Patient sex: M
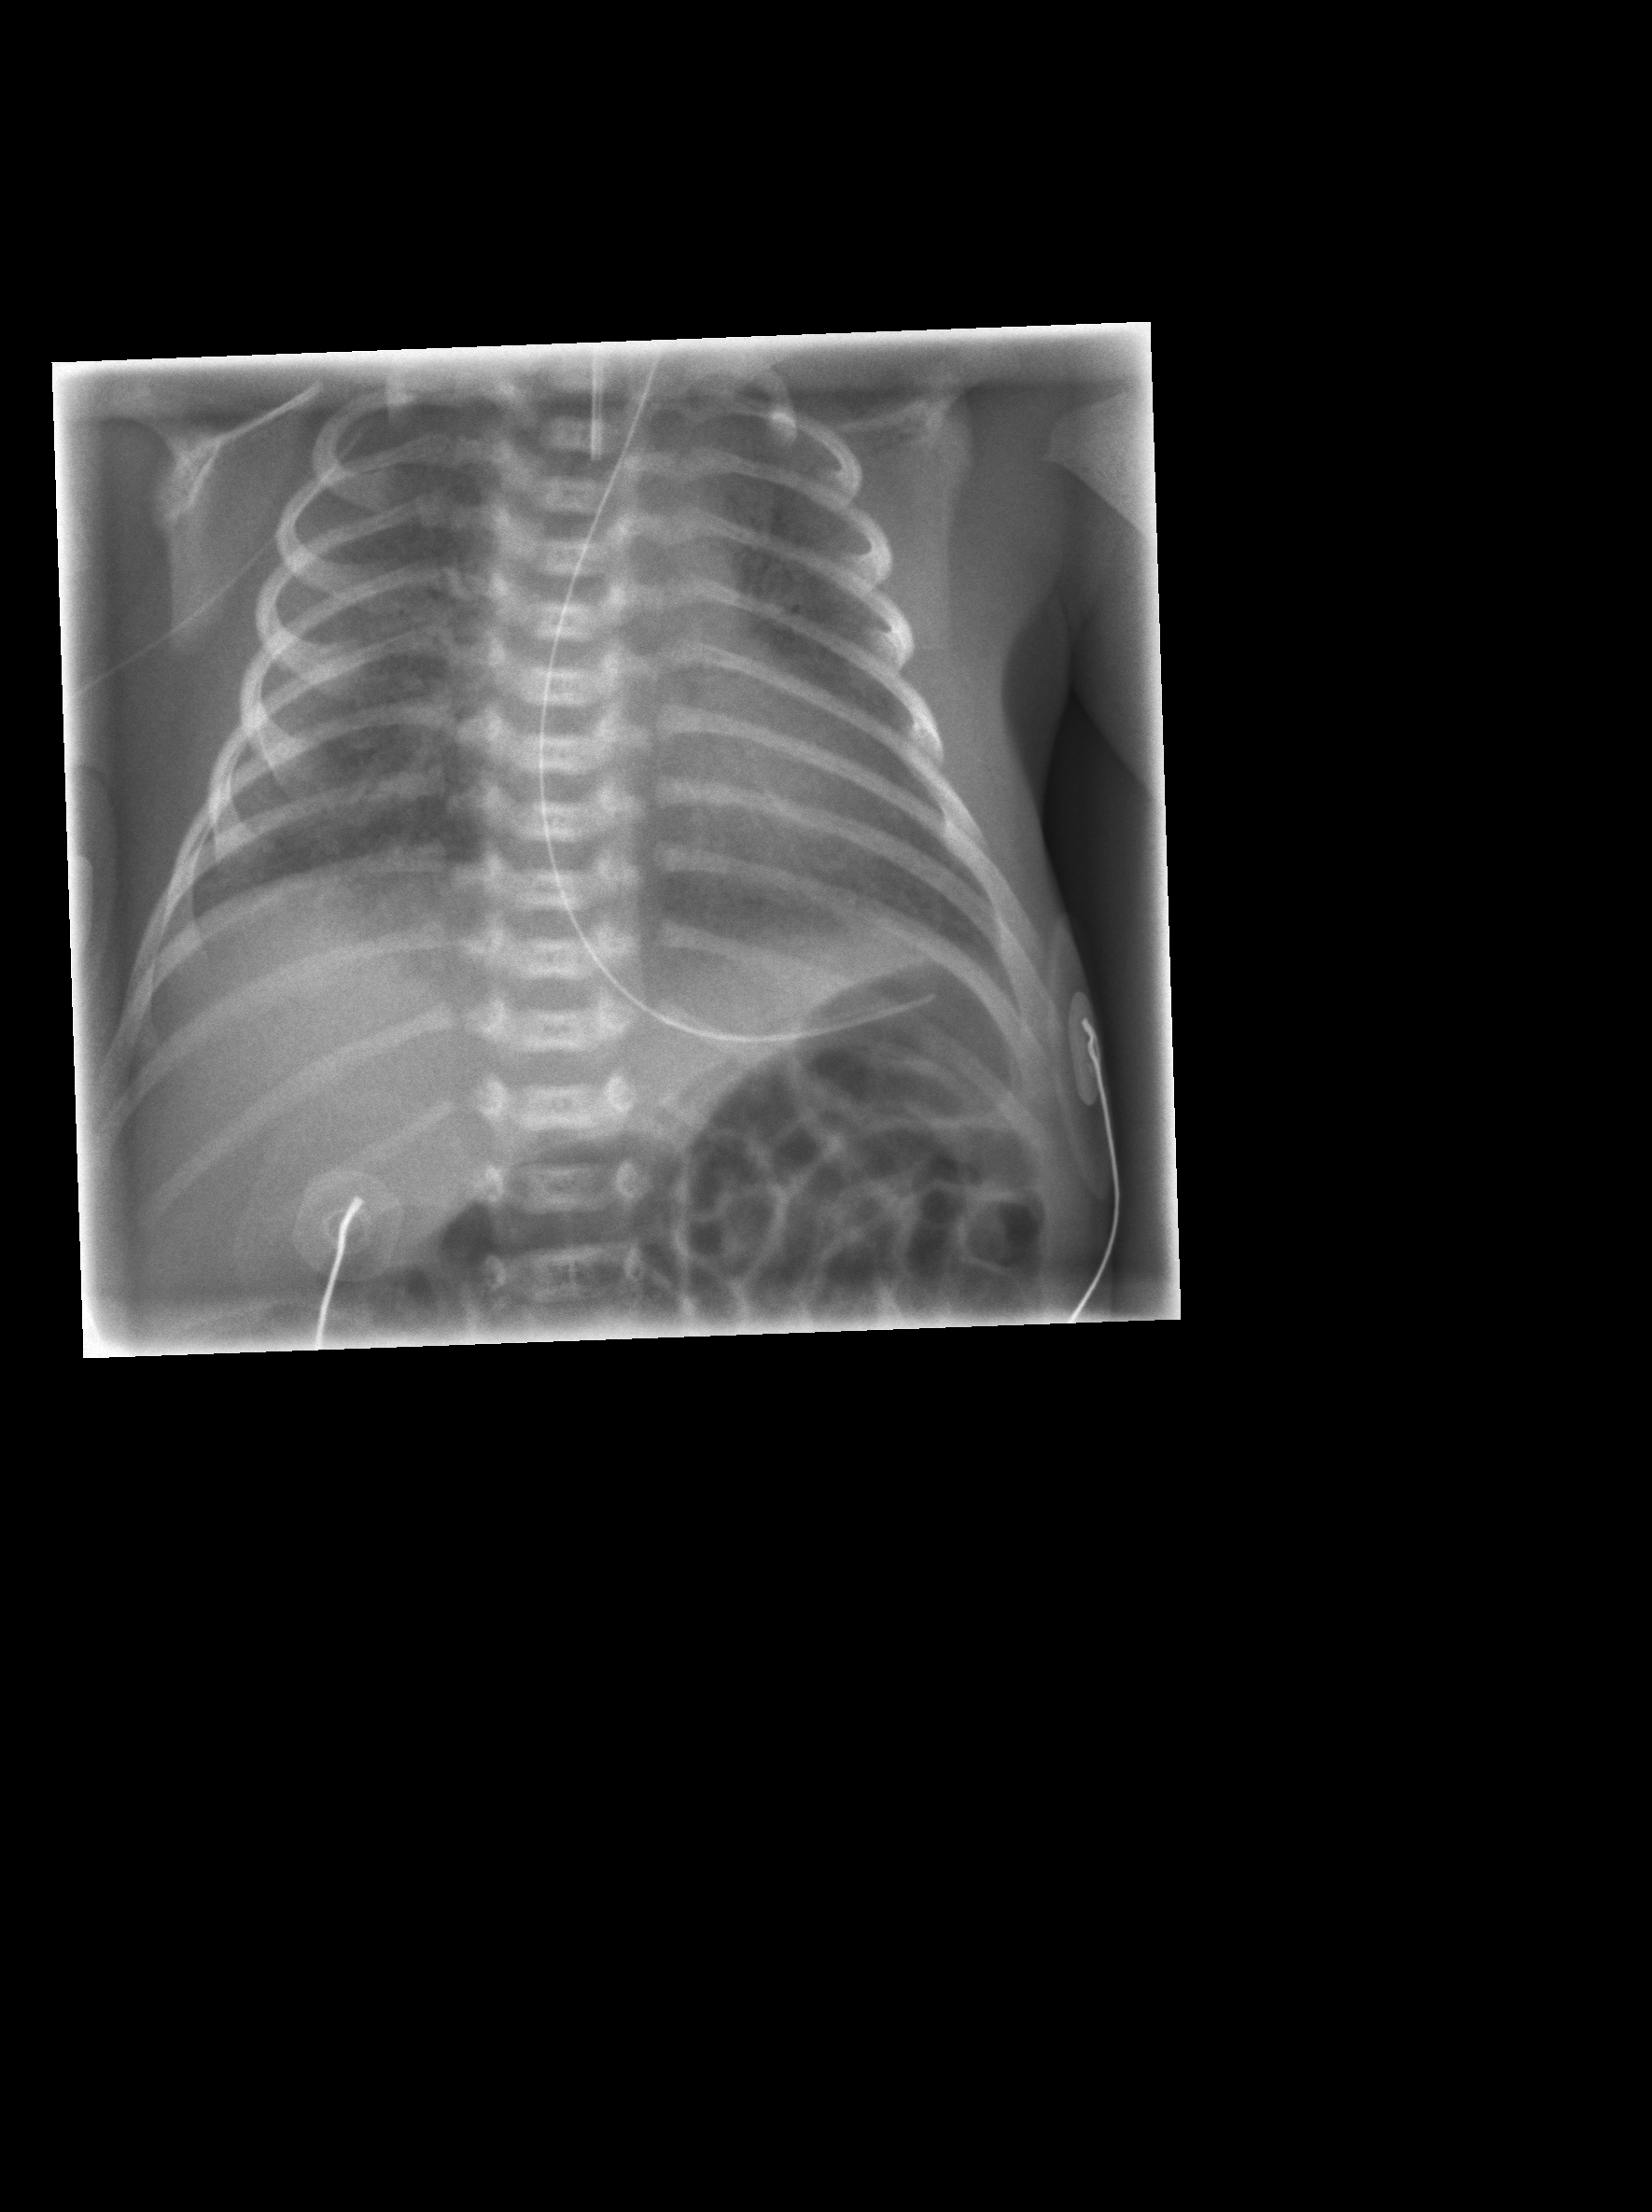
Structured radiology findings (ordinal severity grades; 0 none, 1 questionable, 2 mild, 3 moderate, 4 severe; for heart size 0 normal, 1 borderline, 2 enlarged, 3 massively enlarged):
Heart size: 0
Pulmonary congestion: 0
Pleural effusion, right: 0
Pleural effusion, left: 0
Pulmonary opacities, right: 2
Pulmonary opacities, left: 2
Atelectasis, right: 0
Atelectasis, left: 0